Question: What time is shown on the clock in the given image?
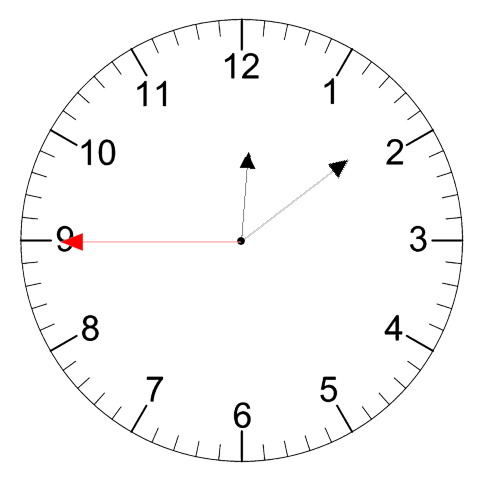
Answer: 12:08:45